Field crop: tomato
Growth stage: 1
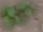
Species: solanum